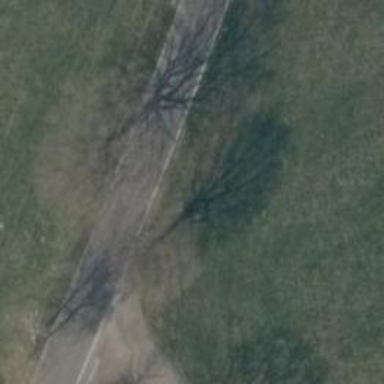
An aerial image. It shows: Asphalt road classified as tertiary.